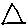
Label: triangle